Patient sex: M
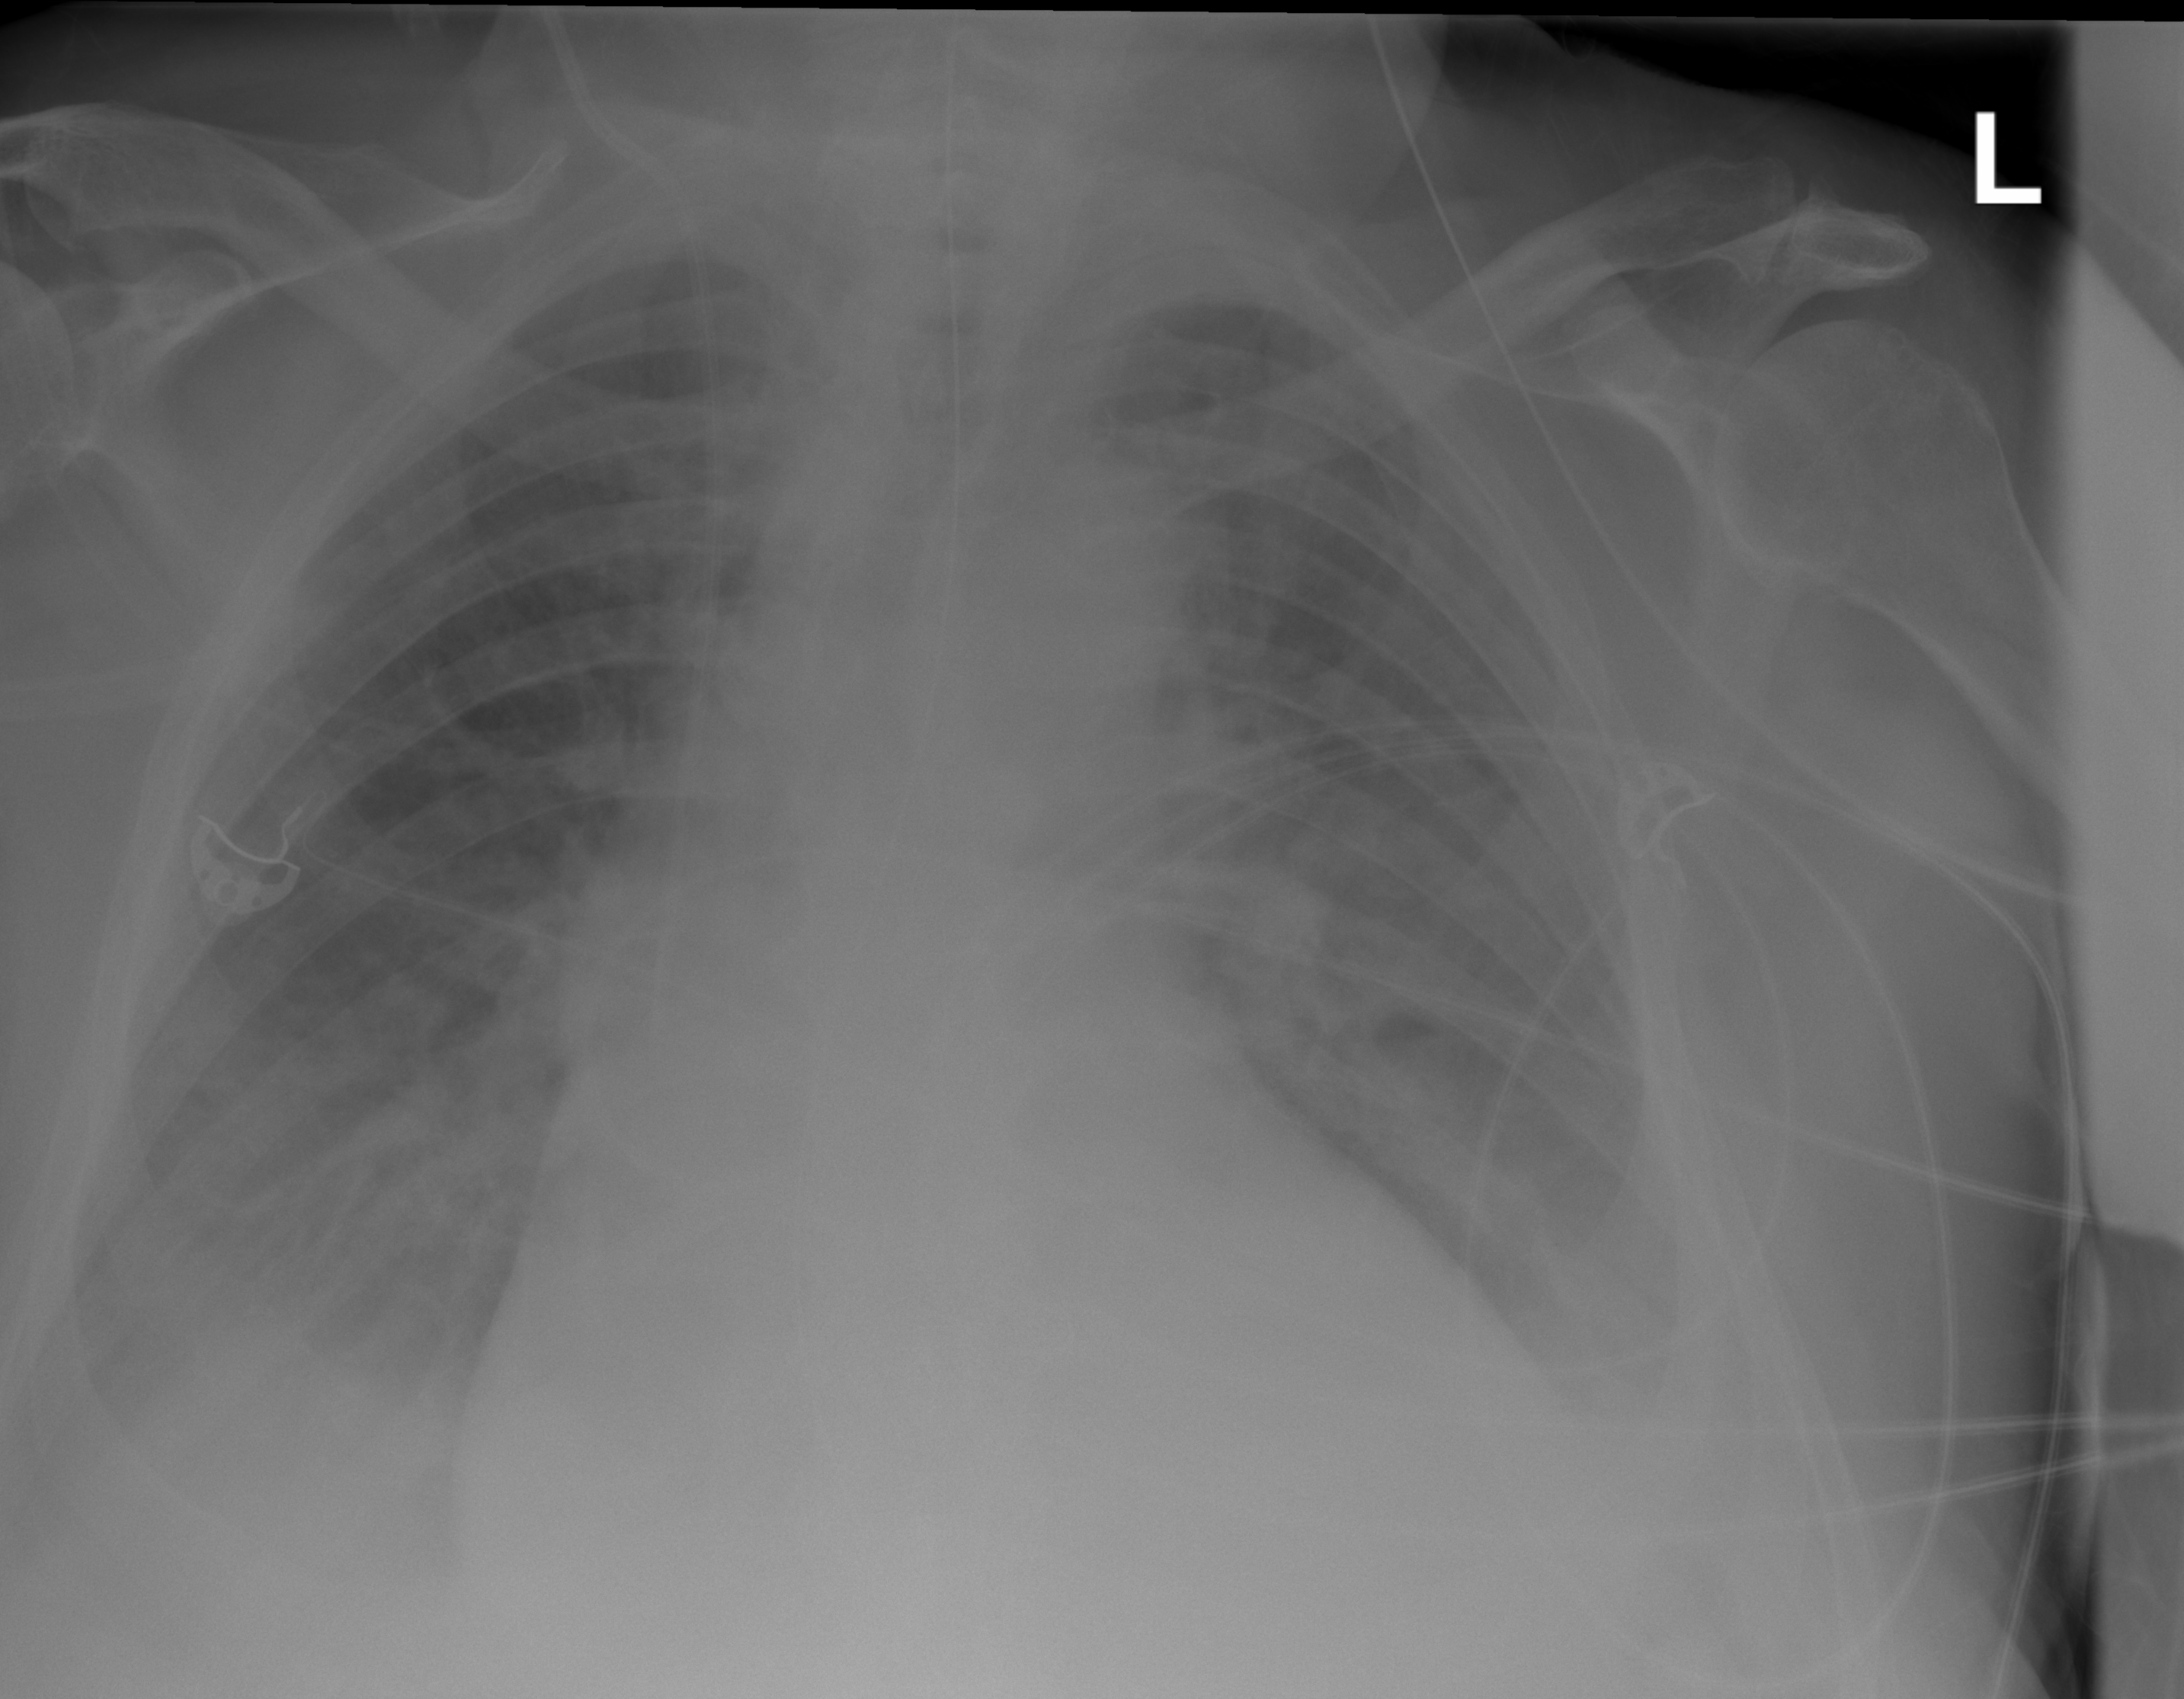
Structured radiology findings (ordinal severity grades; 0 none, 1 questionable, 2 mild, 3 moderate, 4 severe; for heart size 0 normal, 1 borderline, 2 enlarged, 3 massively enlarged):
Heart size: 2
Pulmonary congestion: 0
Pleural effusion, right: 2
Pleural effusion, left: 2
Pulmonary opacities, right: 2
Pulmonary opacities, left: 1
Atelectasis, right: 2
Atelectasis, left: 2